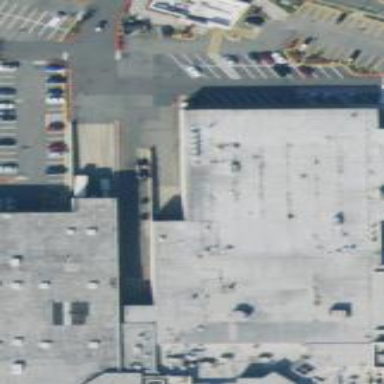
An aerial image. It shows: Building that houses supermarket.